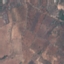
Label: PermanentCrop